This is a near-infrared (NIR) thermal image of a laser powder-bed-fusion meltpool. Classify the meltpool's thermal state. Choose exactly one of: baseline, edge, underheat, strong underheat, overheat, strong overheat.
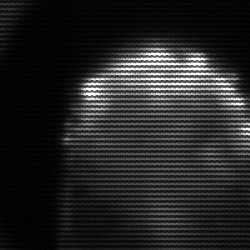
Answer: edge